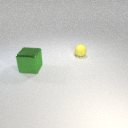
small yellow rubber sphere to the right of large green metal cube